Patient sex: F
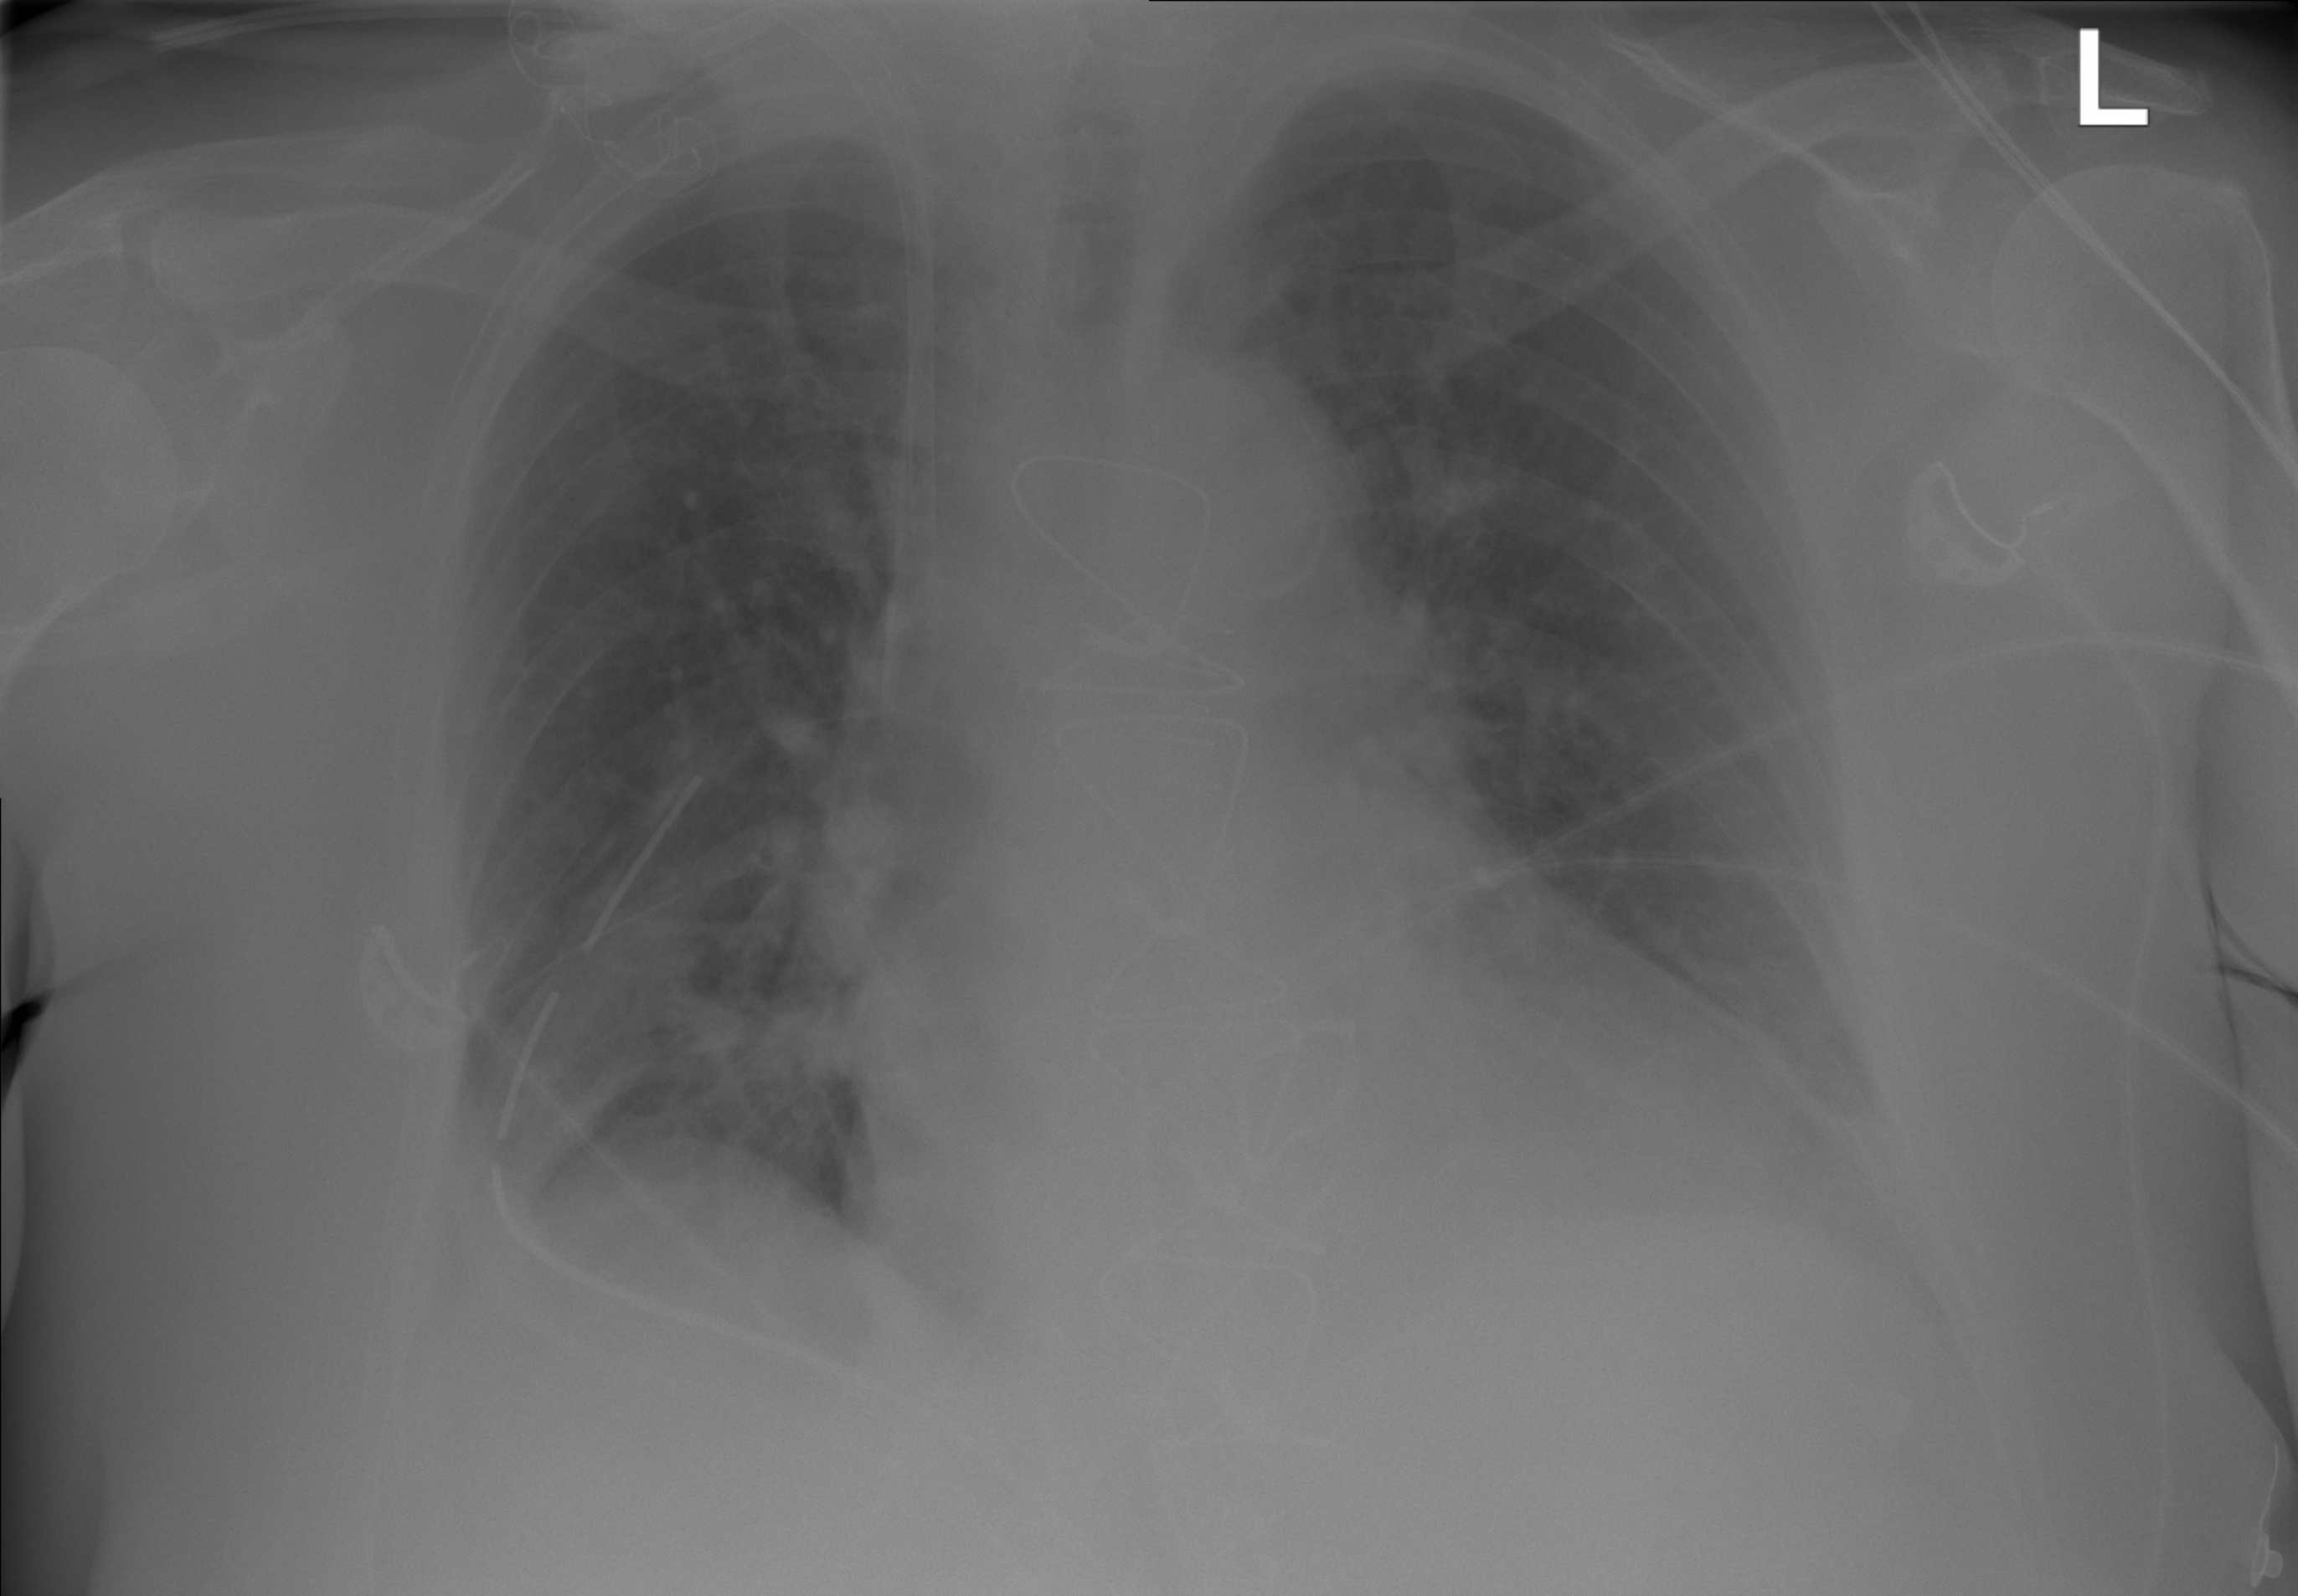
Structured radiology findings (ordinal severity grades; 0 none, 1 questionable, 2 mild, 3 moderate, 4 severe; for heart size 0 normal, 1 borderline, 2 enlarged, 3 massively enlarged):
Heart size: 1
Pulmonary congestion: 0
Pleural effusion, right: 1
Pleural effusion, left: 0
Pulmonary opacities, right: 0
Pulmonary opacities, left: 0
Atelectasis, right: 2
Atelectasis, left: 1